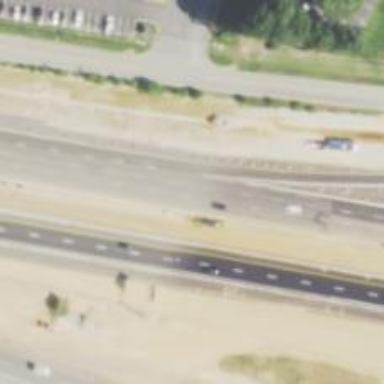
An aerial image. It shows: Asphalt motorway link.